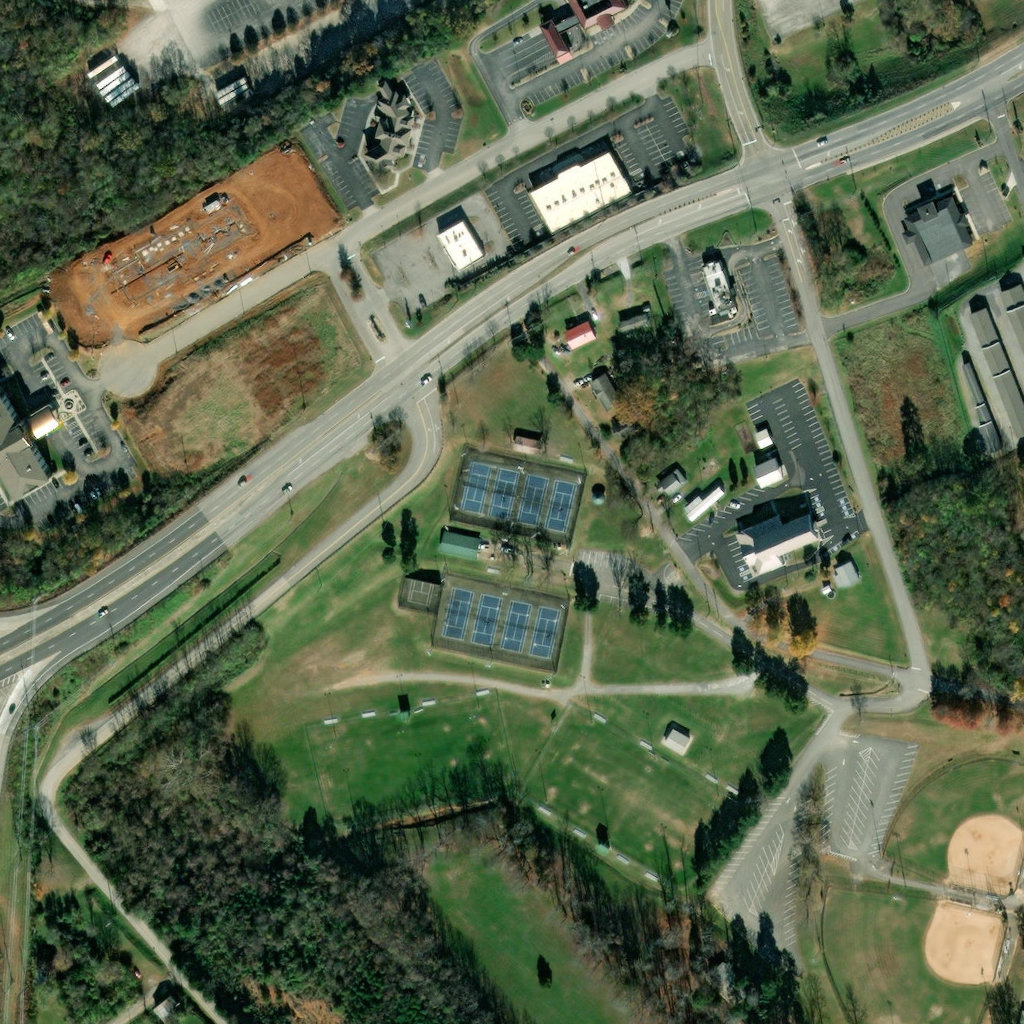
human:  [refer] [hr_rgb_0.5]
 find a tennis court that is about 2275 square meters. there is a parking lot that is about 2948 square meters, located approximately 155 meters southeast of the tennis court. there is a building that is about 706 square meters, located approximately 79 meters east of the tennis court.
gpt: <box>[[43, 44, 57, 53, 0]]</box>